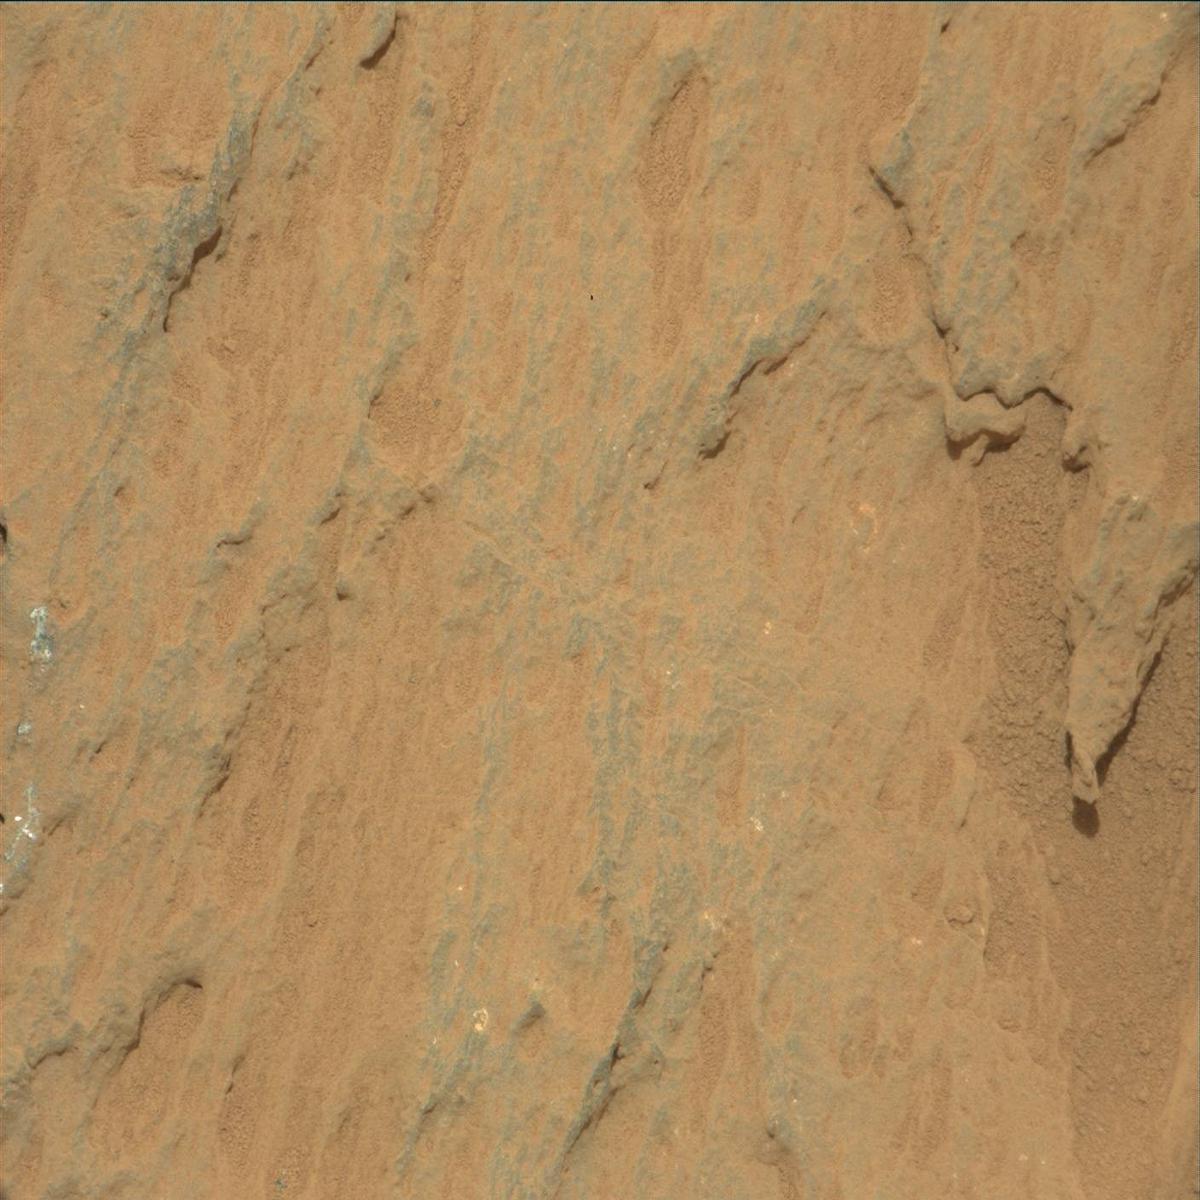
Terrain classes present: Bedrock, Sand / Soil